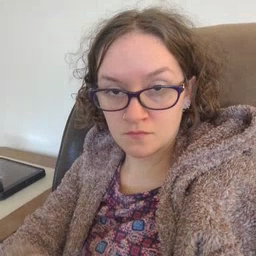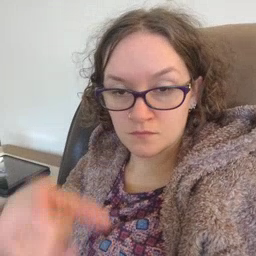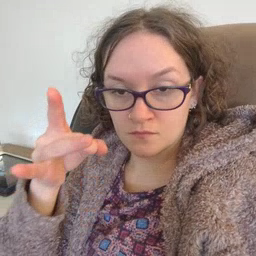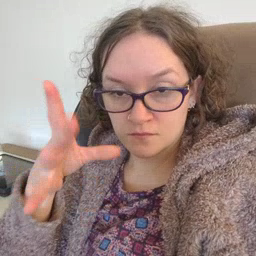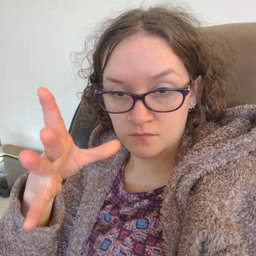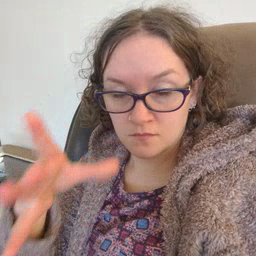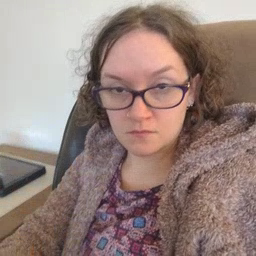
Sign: hate